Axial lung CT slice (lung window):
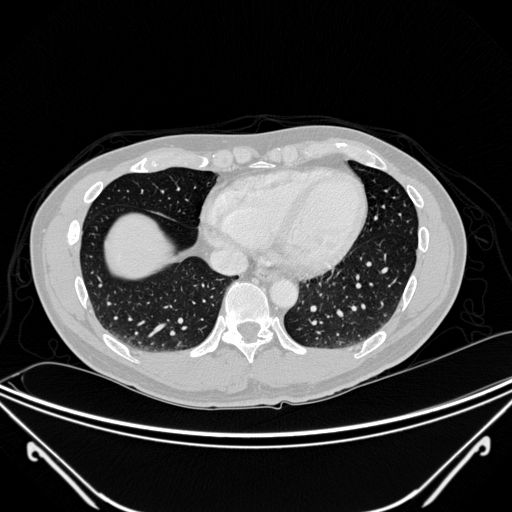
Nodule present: no